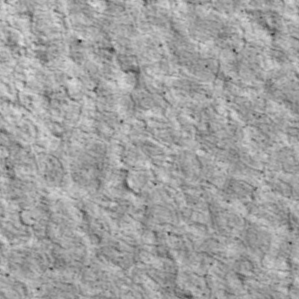
Label: non_frost